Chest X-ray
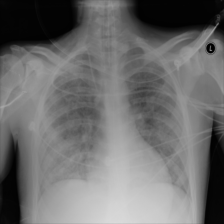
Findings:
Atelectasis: negative
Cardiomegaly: negative
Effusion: negative
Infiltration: positive
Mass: negative
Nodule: negative
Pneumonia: negative
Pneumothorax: negative
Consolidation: negative
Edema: positive
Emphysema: negative
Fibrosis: negative
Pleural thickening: negative
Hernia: negative